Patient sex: M
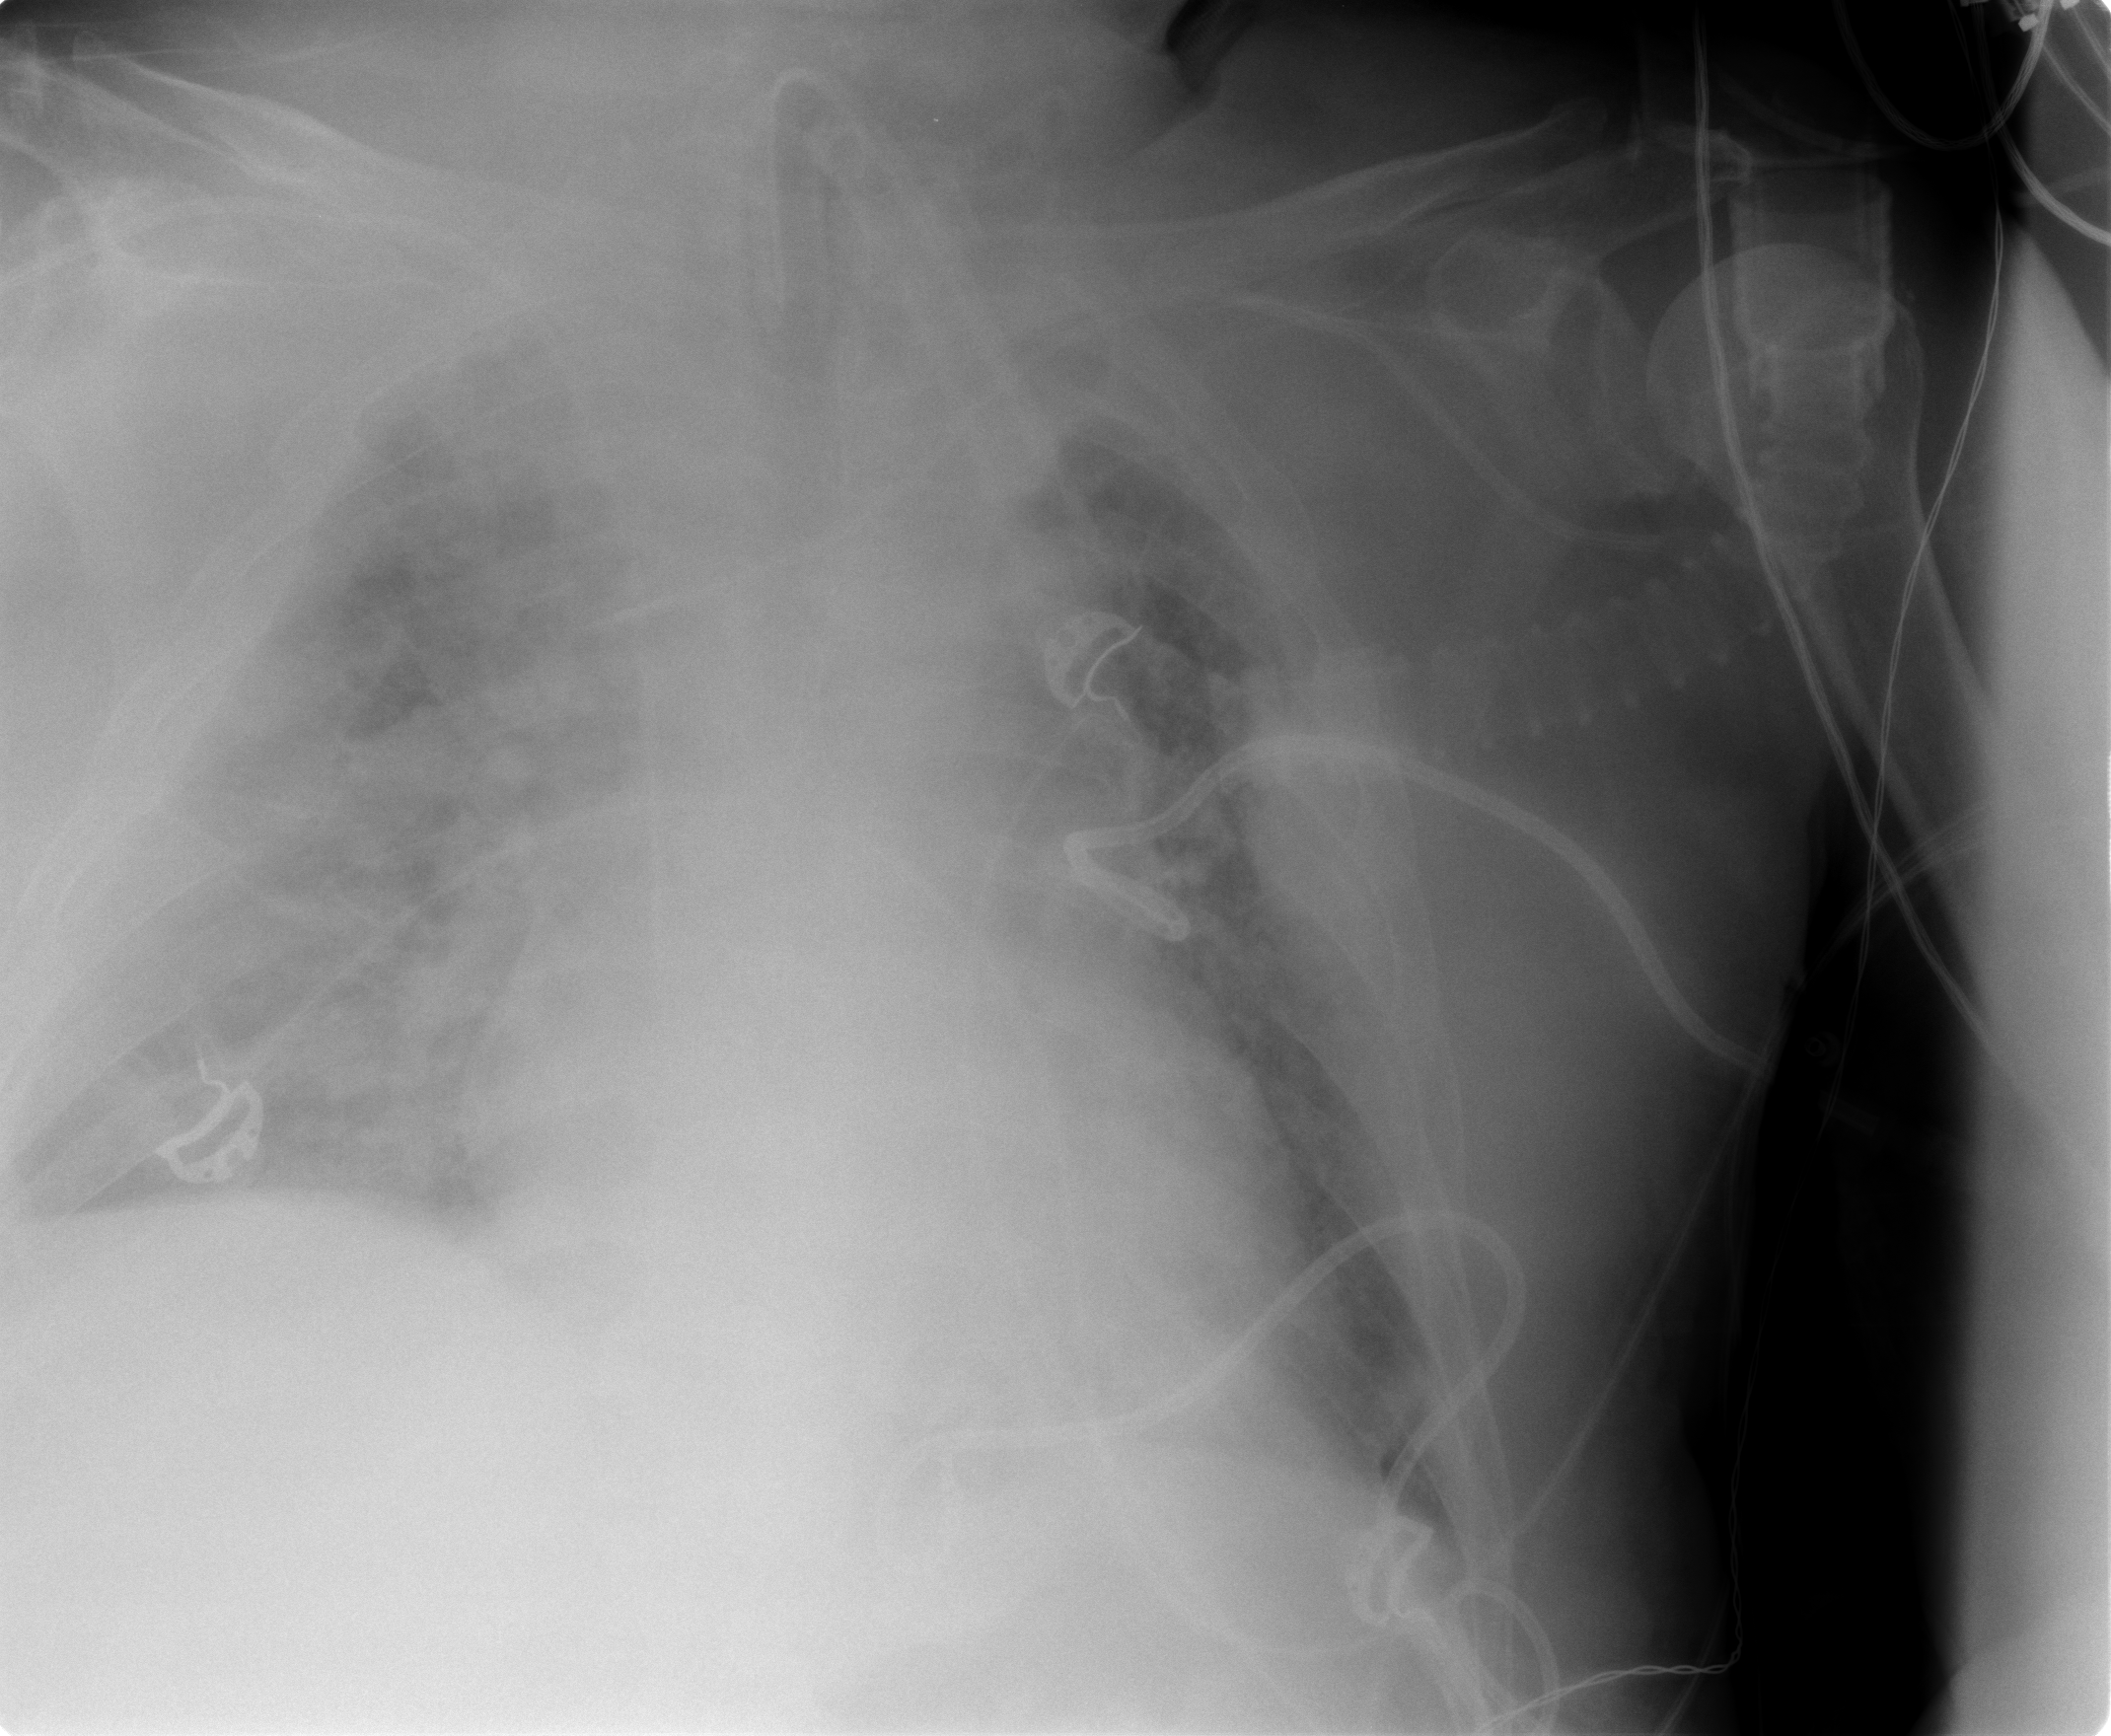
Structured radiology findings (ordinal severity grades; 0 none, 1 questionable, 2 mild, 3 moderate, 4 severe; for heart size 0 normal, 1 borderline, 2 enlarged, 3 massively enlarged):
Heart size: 0
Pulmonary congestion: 3
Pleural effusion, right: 0
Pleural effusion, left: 1
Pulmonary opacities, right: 3
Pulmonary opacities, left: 3
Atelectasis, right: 2
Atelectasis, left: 2